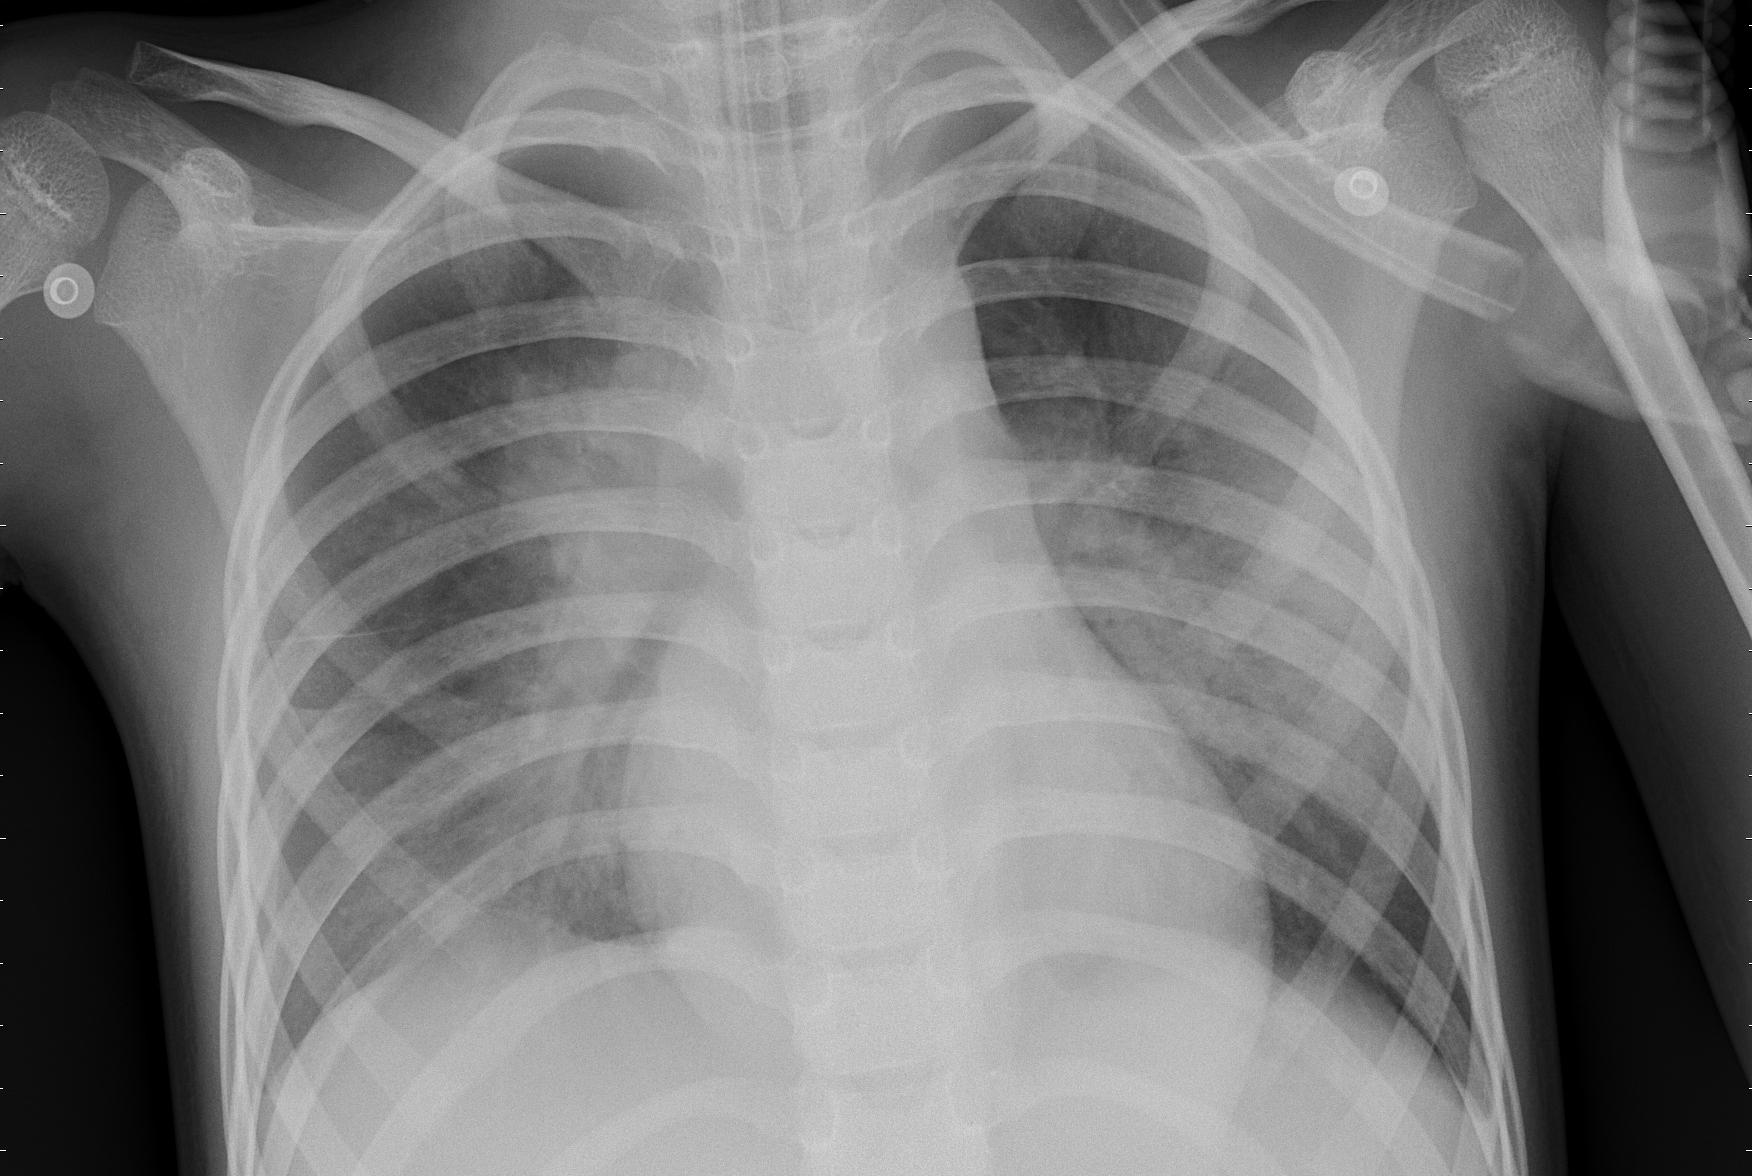
Diagnosis: PNEUMONIA